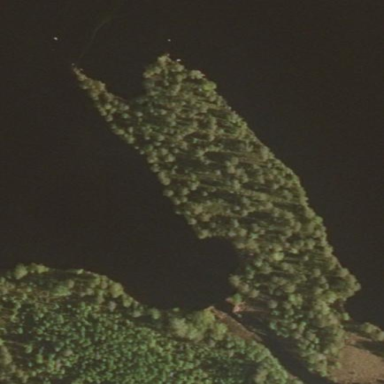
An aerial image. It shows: Island covered with woodland.